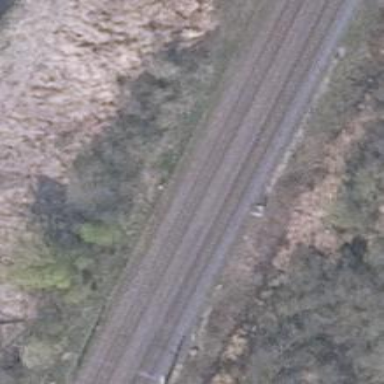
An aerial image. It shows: Railway signal.